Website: macys
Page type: customer-info-address
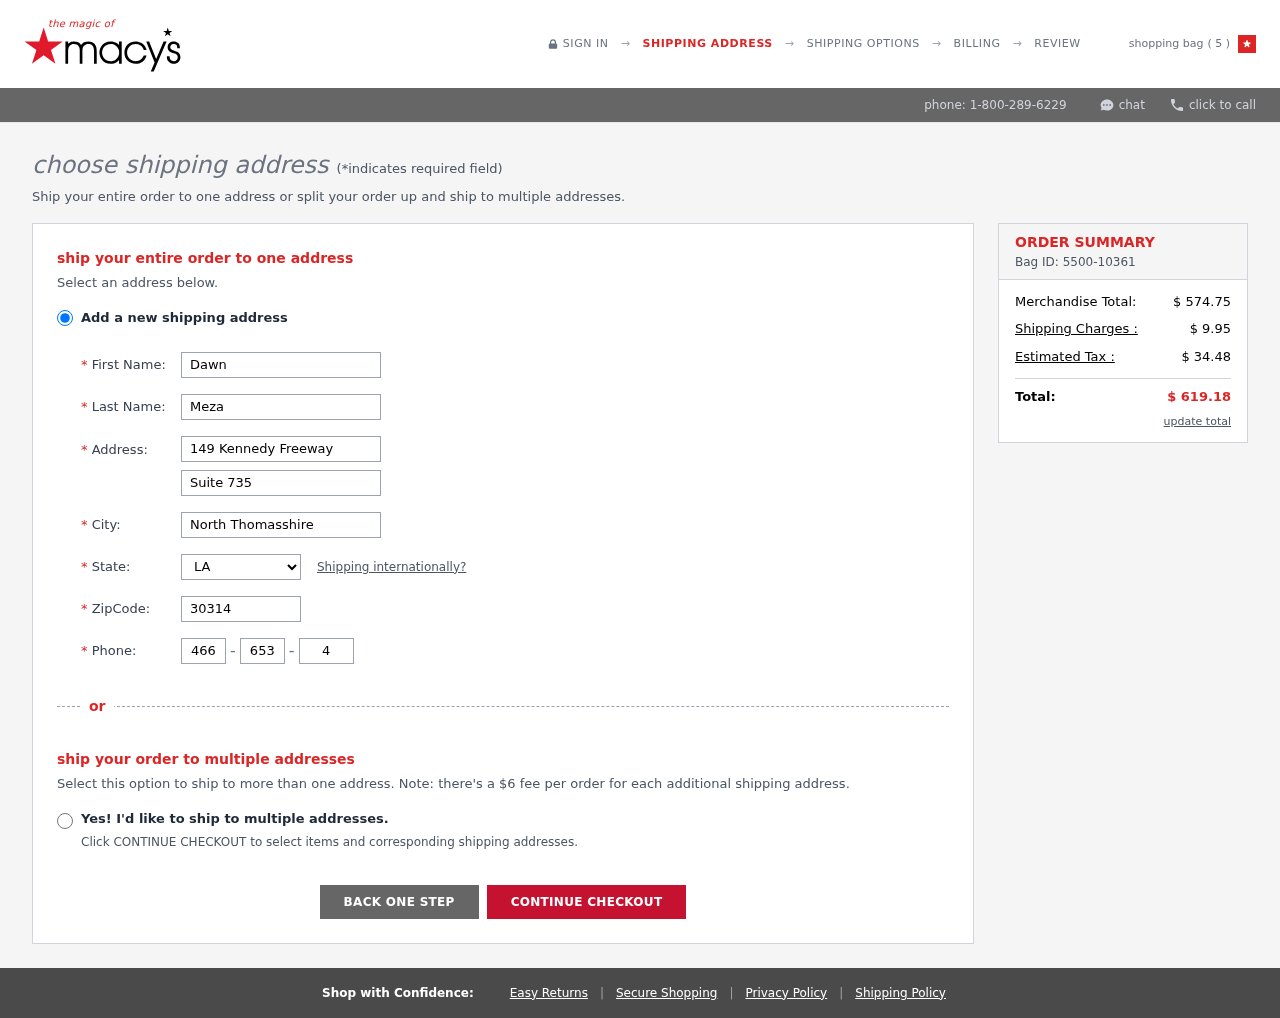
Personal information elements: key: PII_CITY
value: North Thomasshire
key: PII_FIRSTNAME
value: Dawn
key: PII_LASTNAME
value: Meza
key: PII_PHONE_AREA
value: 466
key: PII_PHONE_PREFIX
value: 653
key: PII_PHONE_SUFFIX
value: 4084
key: PII_POSTCODE
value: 30314
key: PII_STATE_ABBR
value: LA
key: PII_STREET
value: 149 Kennedy Freeway
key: PII_STREET2
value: Suite 735
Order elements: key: ORDER_NUM_ITEMS
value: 5
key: ORDER_ID
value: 5500-10361
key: ORDER_SUBTOTAL
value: $ 574.75
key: ORDER_SHIPPING_COST
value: $ 9.95
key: ORDER_TAX
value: $ 34.48
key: ORDER_TOTAL
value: $ 619.18